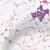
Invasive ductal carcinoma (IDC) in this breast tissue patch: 0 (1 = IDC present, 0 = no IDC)